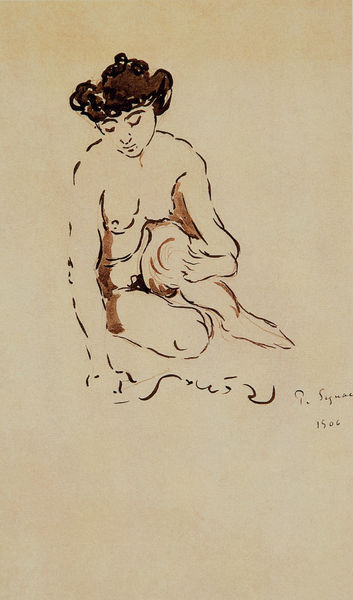
Titel: Femme nue à genoux, Kniender Akt
Künstler: Paul Signac
Standort: New York (New York)
Institution: The Metropolitan Museum of Art
Schlagwörter: akt, feder, hand, körper, nackt, schatten, wasser, weiß, aquarell, mädchen, ocker, sitzen, bewegung, braun, brust, busen, frau, frisur, haar, mund, nase, schwarz, skizze, zeichnung, blick, dame, rot, beige, jung, arme, augen, gesicht, mensch, hände, portrait, porträt, signatur, öl, boden, haare, sitzend, kind, prostituierte, kinn, locken, schulter, schultern, traurig, beine, brüste, schrift, papier, frauenakt, studie, abstrakt, hellbraun, modern, grafik, graphik, linien, haarband, sepia, sitzende, datum, sitzt, melancholie, gesenkt, hochsteckfrisur, nackte, nachdenklich, brustwarzen, knie, oberschenkel, scham, fein, jahreszahl, gauguin, nacktheit, laviert, tusche, fuss, linie, hocken, kniee, konturen, kreise, entwurf, gravur, tinte, liniar, zeichnen, schreiben, angewinkelt, anwinkeln, signac, jahresangabe, umrisslinien, dunkelhaarig, federzeichnung, paul signac, tuschzeichnung, tuschezeichnung, zeichnng, coloriert, gestrichelt, paul, aktstudie, bein angezogen, nude, paul gauguin, schreibend, hockend, nippel, traurif, 1506, 1906, dudd, augen gesenkt, symac, angewinkelte beine, haar braun, angedeuted